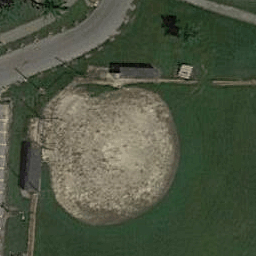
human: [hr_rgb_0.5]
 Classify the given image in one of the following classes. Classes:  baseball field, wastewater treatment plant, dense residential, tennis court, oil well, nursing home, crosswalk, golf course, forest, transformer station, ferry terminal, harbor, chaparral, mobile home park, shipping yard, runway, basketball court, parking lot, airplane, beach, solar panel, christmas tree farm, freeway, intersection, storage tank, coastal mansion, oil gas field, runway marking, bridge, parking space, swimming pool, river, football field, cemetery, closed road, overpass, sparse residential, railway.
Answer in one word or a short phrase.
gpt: baseball field